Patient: sex M, age 83
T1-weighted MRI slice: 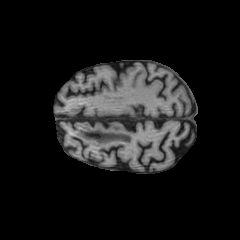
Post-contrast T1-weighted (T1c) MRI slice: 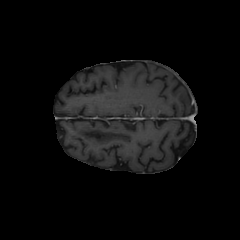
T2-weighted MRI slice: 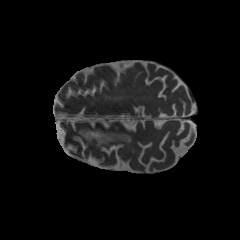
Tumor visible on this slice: no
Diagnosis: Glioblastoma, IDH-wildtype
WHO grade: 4